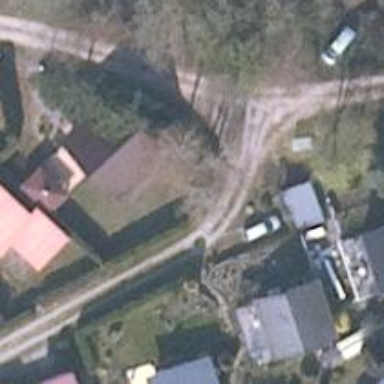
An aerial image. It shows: Residential road with ground surface. The road has grade 2 tracktype.